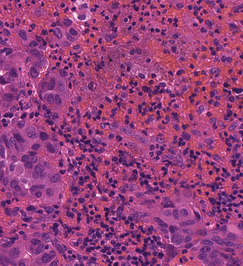
Tumor epithelial tissue: yes
Tumor-associated stroma tissue: yes
Normal tissue: no